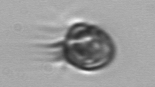
Label: Ciliophora